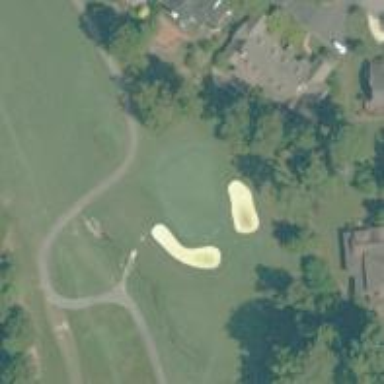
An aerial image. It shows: View of golf hole.